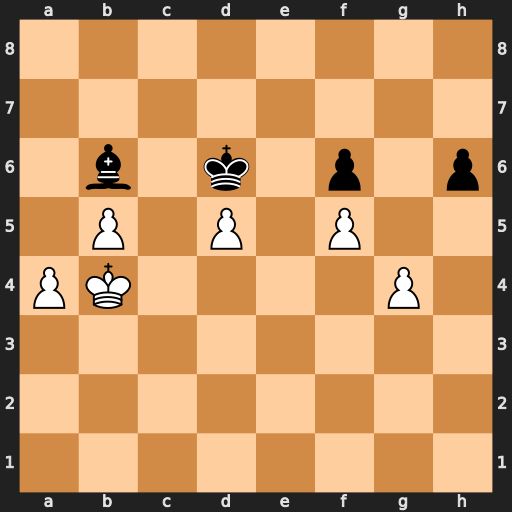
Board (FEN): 8/8/1b1k1p1p/1P1P1P2/PK4P1/8/8/8
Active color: w
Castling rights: -
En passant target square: -
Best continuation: a5 Bc5+ Kc4 Bf2 b6